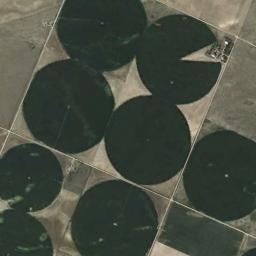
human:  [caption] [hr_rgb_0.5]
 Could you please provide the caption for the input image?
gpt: There is a large circular field in the upper left corner .

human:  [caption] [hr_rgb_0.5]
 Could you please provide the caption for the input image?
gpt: Several neatly arranged circular green fields with incomplete gardens .

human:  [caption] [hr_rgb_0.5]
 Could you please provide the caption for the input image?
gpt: Some green circle farmland are in the bare land .

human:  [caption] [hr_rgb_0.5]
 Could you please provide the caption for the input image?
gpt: Several dark green circular farmlands are neatly arranged on the ground .

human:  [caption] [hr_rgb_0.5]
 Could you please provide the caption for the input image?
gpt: There are some green circular farmlands arranged neatly .